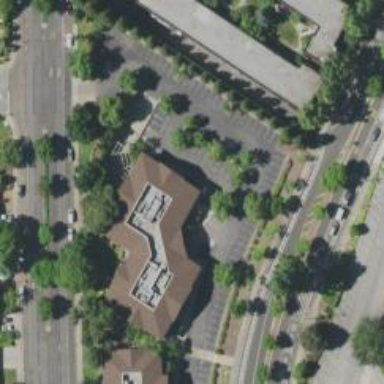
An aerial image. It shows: Healthcare clinic is depicted in the image.